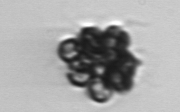
Label: Corymbellus